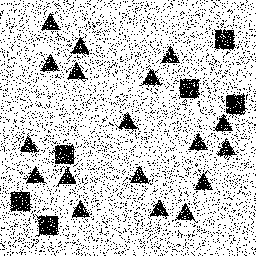
Squares: 6
Triangles: 18
Stars: 0
Total shapes: 24